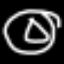
Label: donut